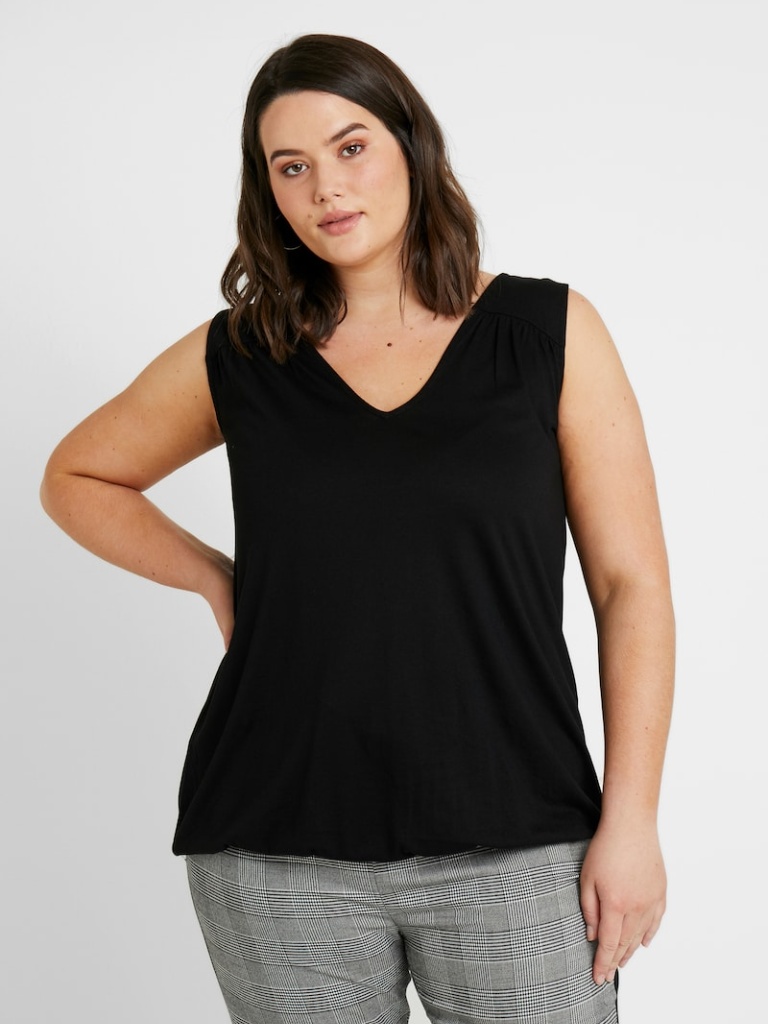
jersey relaxed sleeveless hip length Untucked v-neck tank